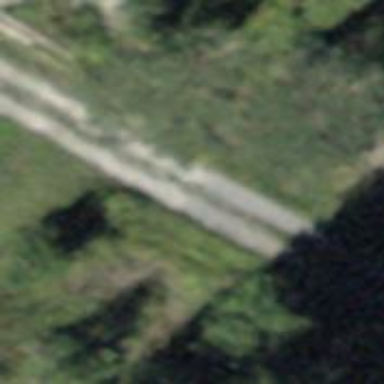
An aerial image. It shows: Track with fine gravel surface. The track has grade2 tracktype.